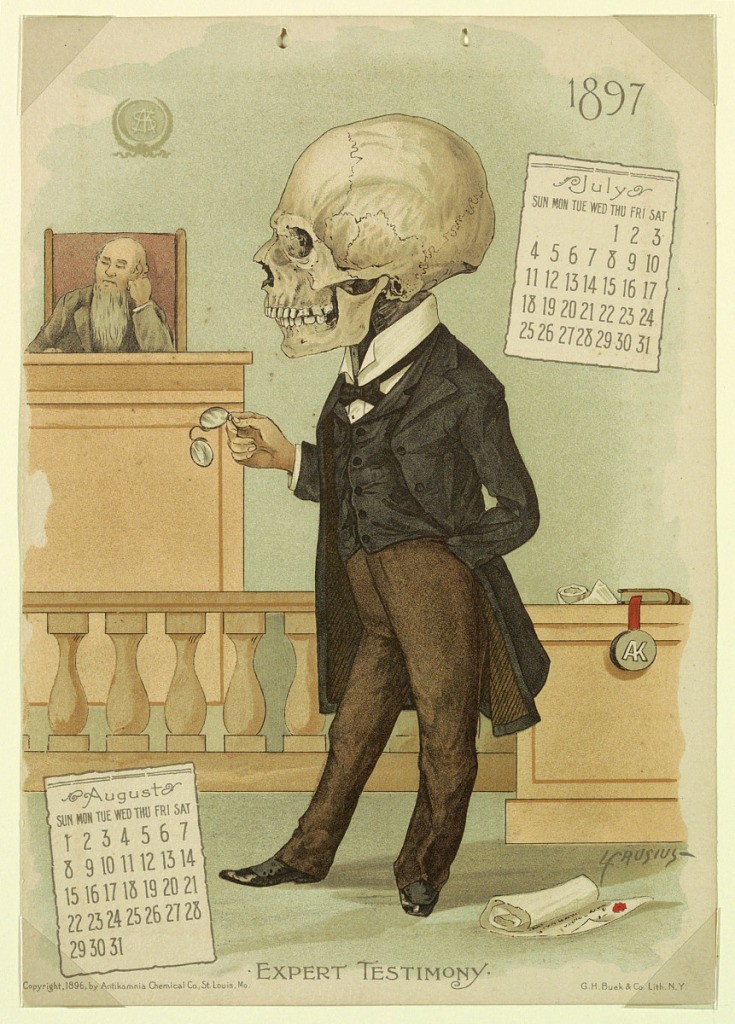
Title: The Antikamnia Calendar, July and August, 1897: Expert Testimony
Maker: Louis Crusius, American, 1862 - 1898
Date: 1896
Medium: Chromolithograph on paper with string binding
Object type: Calendar
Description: July and August, 1897.